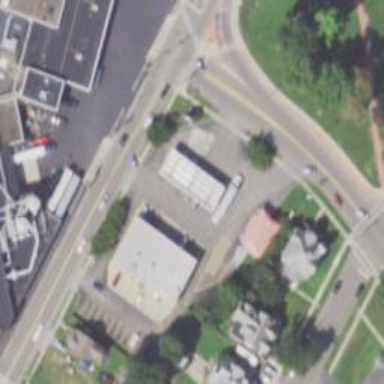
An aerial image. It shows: Convenience shop.